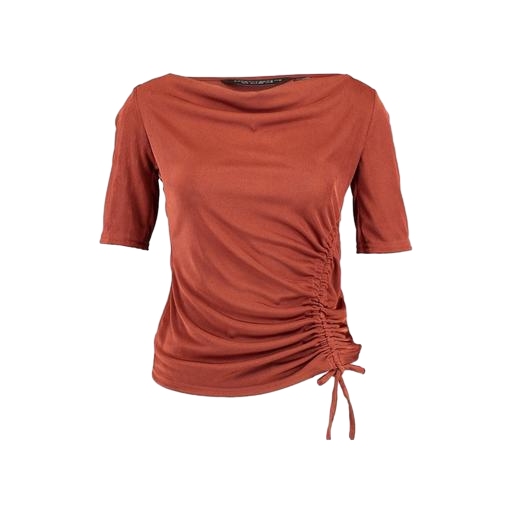
brown boat-neck jersey t-shirt, multicolor vero moda rust high neck blouse, short-sleeve top only macy, white background